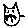
Label: cat